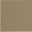
Piece: xx